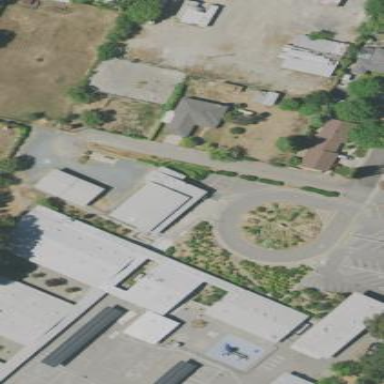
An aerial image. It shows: School building.